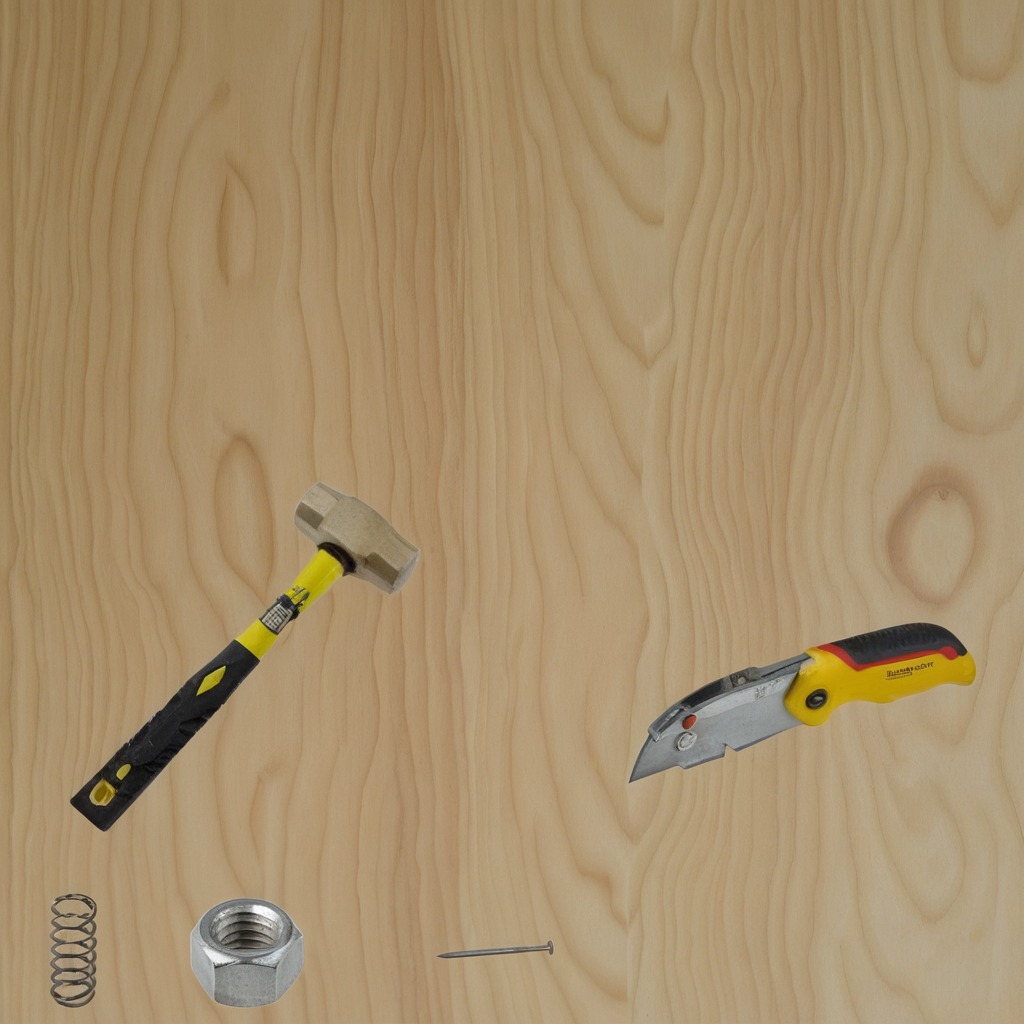
A utility knife, a hammer, an iron nail, a coiled metal spring, and a metal nut are lying on the plywood surface.